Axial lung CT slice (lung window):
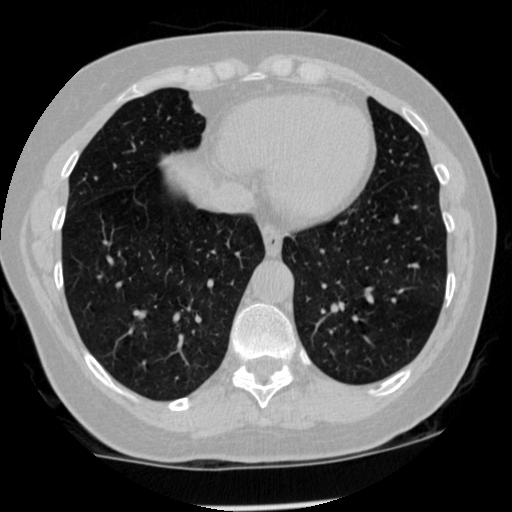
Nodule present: no